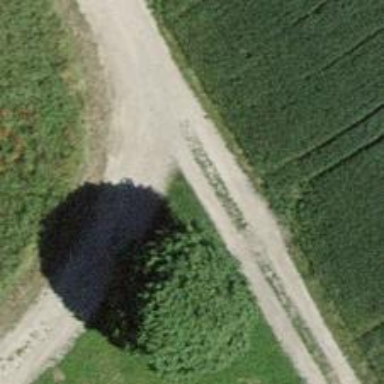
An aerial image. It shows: Track road with grade3 tracktype.